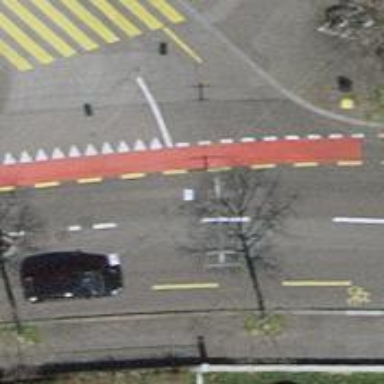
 there is designated cycle lane on both sides of the road."